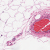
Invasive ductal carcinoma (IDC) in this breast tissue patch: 0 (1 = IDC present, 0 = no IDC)